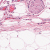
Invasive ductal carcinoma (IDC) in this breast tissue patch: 0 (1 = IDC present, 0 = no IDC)